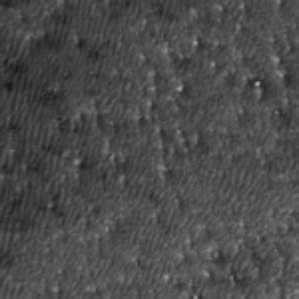
Label: frost